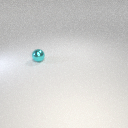
small cyan metal sphere